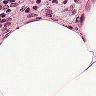
Metastatic tissue present: no